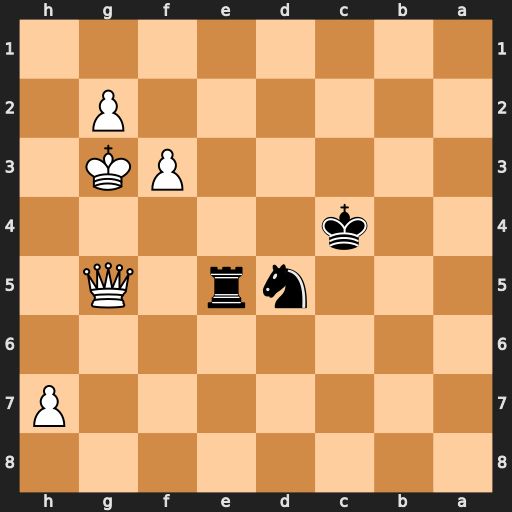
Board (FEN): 8/7P/8/3nr1Q1/2k5/5PK1/6P1/8
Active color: b
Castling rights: -
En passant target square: -
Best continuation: Rxg5+ Kh4 Rxg2 Kh3 Nf4+